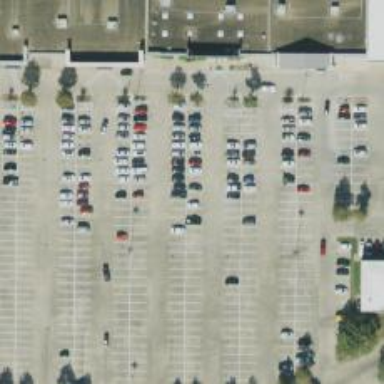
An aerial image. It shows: Parking space is available.